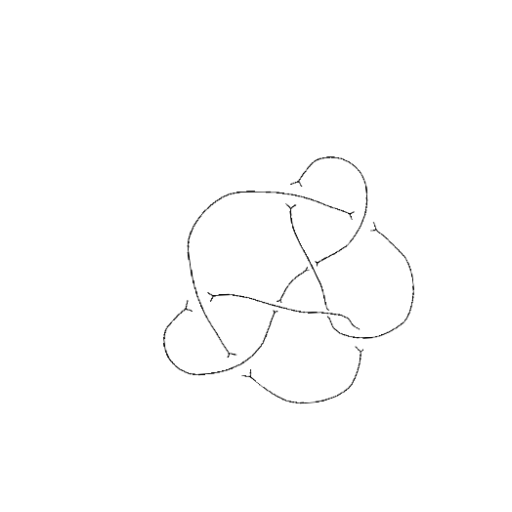
Crossing number: 8